Question: I am trying to integrate a Gaussian function, the limits are way inside the Gaussian tail, so trying the integrate.quad gave me zero. Is there a way to integrate a Gaussian function that suppose to give extremely small answer?
The function's integrand is:
'''
sigma = 9.5e-5
integrand = lambda delta: (1./(np.sqrt(2*np.pi)*sigma))*np.exp(-(delta**2)/(2*sigma**2))
'''
I need to integrate between '10^-3' to '0.3'

With Wolfram Alpha I got an answer of 8.19e-26
But with Romberg integration of Scipy I got zero. Can I turn the knobs in Scipy to integrate such a small result?
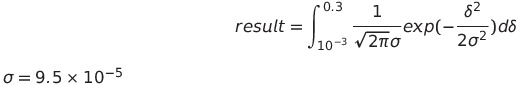
Answer: Let 'F(x; s)' be the CDF of the normal (i.e. Gaussian) distribution with
standard deviation 's'. You are computing
'F(x1;s) - F(x0;s)', where 'x0 = 1e-3' and 'x1 = 0.3'.
This can be rewritten as 'S(x0;s) - S(x1;s)' where 'S(x;s) = 1 - F(x;s)' is the
"survival function".
You can compute this with the 'sf' method of the the 'norm' object of 'scipy.stats'.
'''
In [99]: x0 = 1e-3
In [100]: x1 = 0.3
In [101]: s = 9.5e-5
In [102]: from scipy.stats import norm
In [103]: norm.sf(x0, scale=s)
Out[103]: 3.2671026385171459e-26
In [104]: norm.sf(x1, scale=s)
Out[104]: 0.0
'''
Note that 'norm.sf(x1, scale=s)' gives 0. The exact value of this expression is a
number that is smaller than can be represented as a 64 bit floating point value (as @Zhenya points out in a comment).
So this calculation gives the answer 3.267e-26.
You could also compute this with <URL>'.
'''
In [105]: from scipy.special import ndtr
In [106]: ndtr(-x0/s)
Out[106]: 3.2671026385171459e-26
'''
---
If you want achieve the same result using numerical integration, you'll have to experiment with the error control parameters of the integration algorithm. For example, to get this answer using 'scipy.integrate.romberg', I tweaked 'divmax' and 'tol', as follows:
'''
In [60]: from scipy.integrate import romberg
In [61]: def integrand(x, s):
....: return np.exp(-0.5*(x/s)**2)/(np.sqrt(2*np.pi)*s)
....:
In [62]: romberg(integrand, 0.001, 0.3, args=(9.5e-5,), divmax=20, tol=1e-30)
Out[62]: 3.2671026554875259e-26
'''
With 'scipy.integrate.quad', it required the trick of telling it that 0.002 was a "special" point that would require more work:
'''
In [81]: from scipy.integrate import quad
In [82]: p, err = quad(integrand, 0.001, 0.3, args=(9.5e-5,), epsabs=1e-32, points=[0.002])
In [83]: p
Out[83]: 3.267102638517144e-26
In [84]: err
Out[84]: 4.769436484142494e-37
'''